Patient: sex M, age 65
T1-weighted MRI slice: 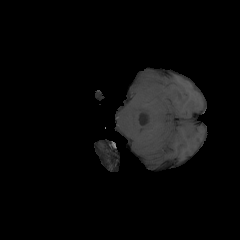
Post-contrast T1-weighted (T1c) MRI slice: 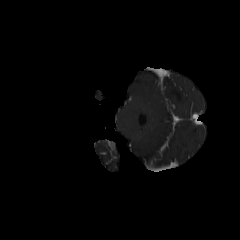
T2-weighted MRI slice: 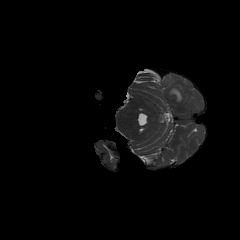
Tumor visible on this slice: yes
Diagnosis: Glioblastoma, IDH-wildtype
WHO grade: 4